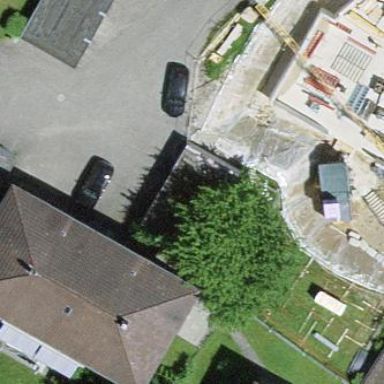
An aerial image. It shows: Garage building.